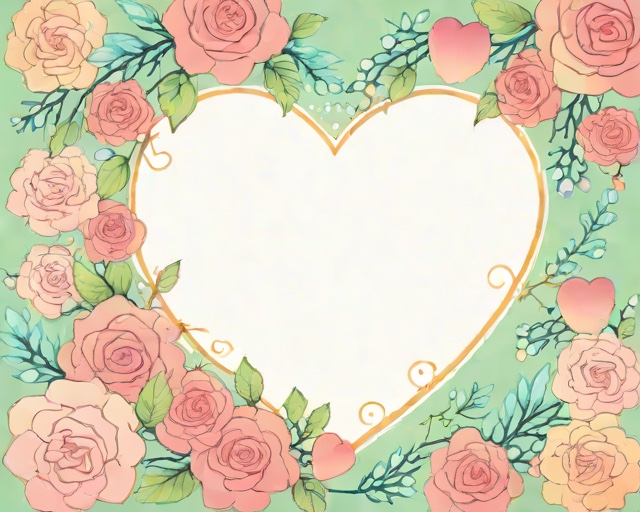
Category: Anniversary